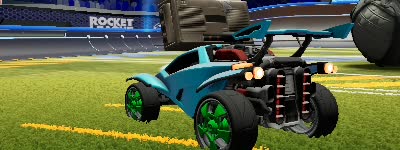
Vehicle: octane